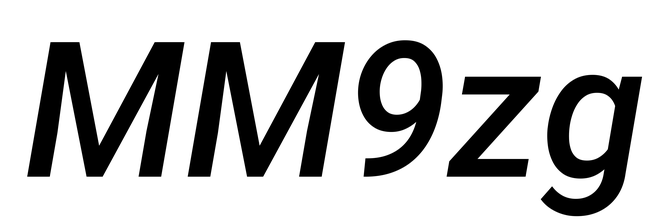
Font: Roboto-Italic_Medium_Italic